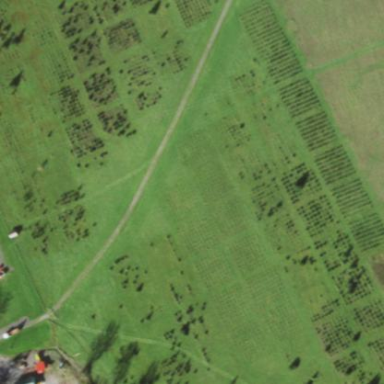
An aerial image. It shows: Plant nursery specializing in Christmas trees.